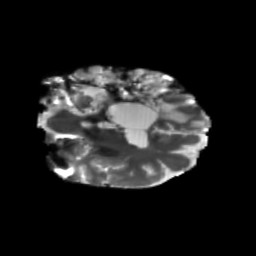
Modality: T2w
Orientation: coronal
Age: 48
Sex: male
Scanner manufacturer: siemens
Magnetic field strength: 3 T
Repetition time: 5.47 s
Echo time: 0.0854 s